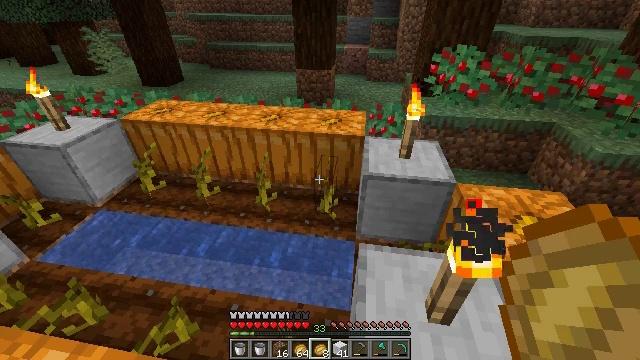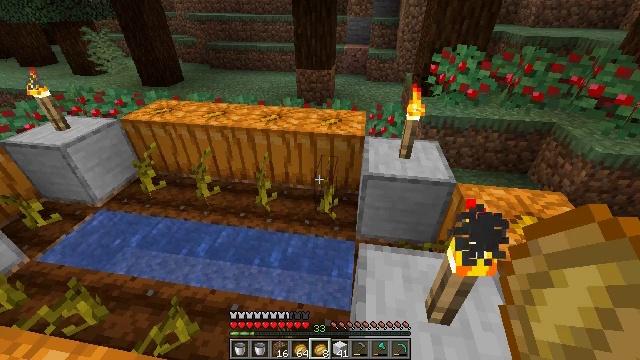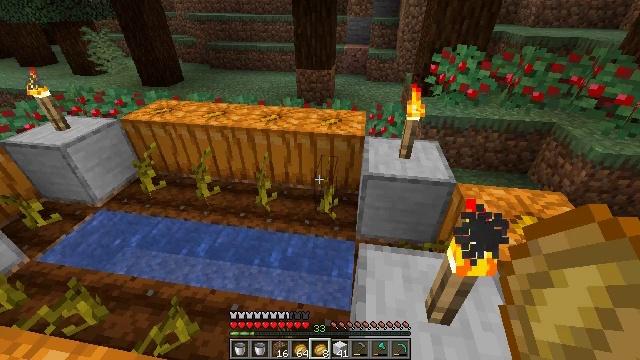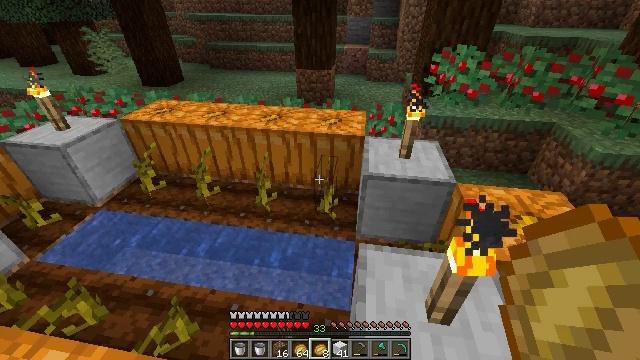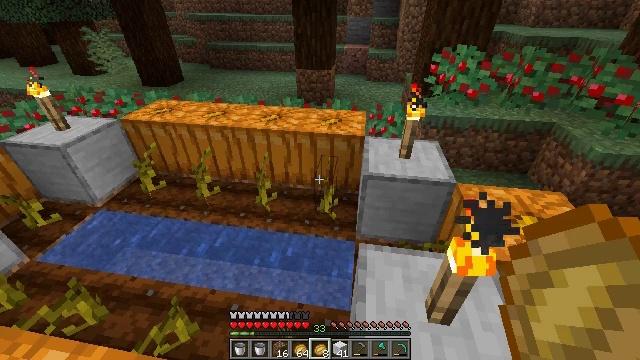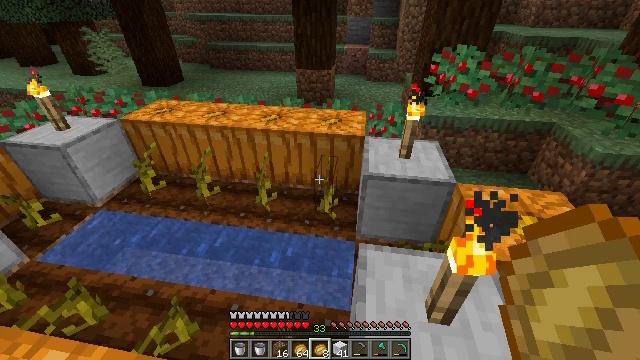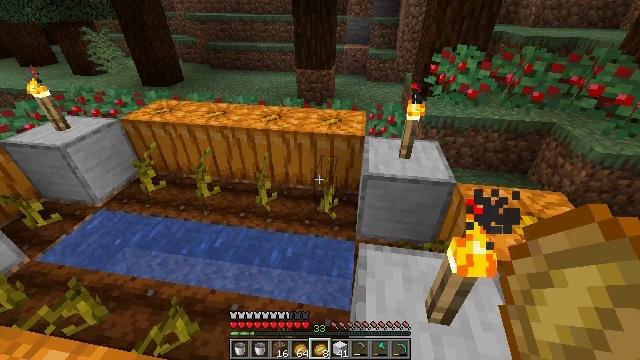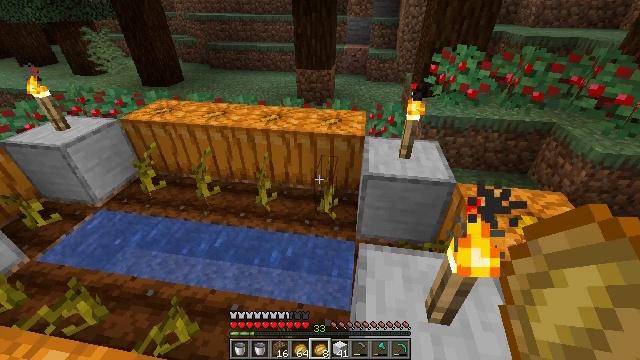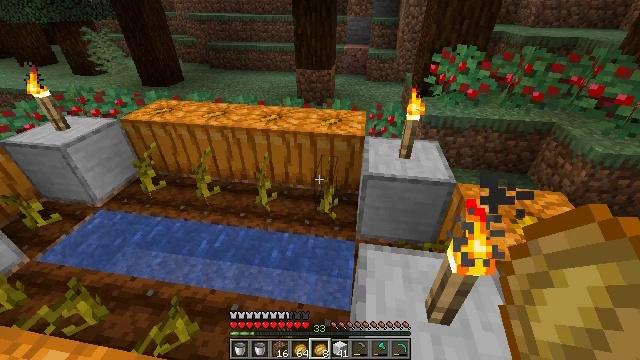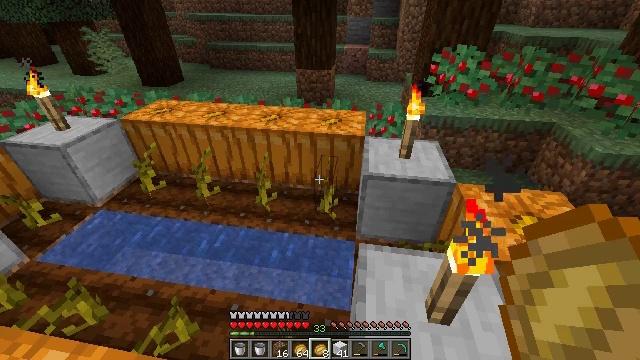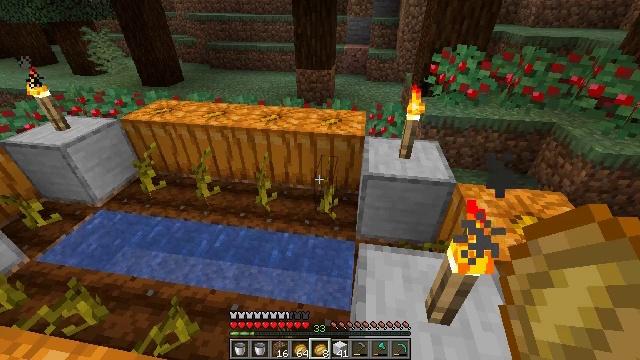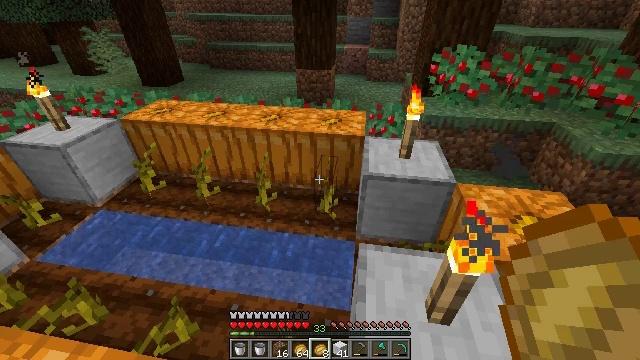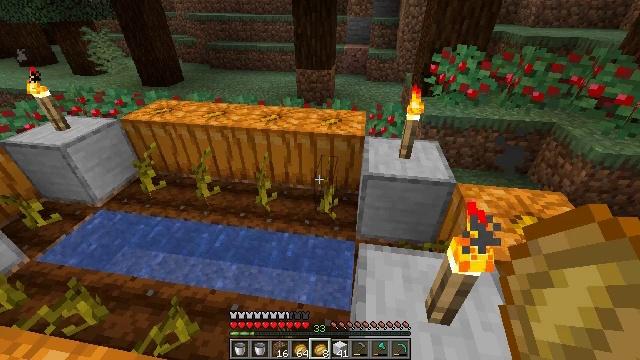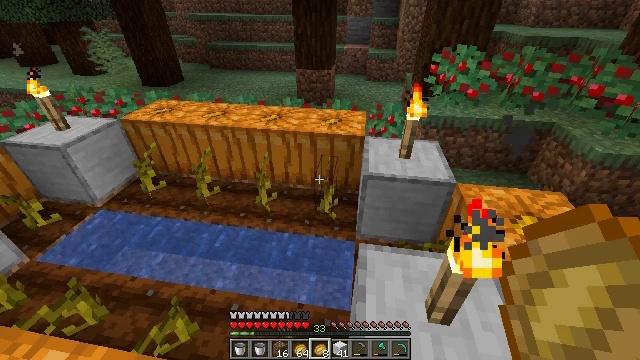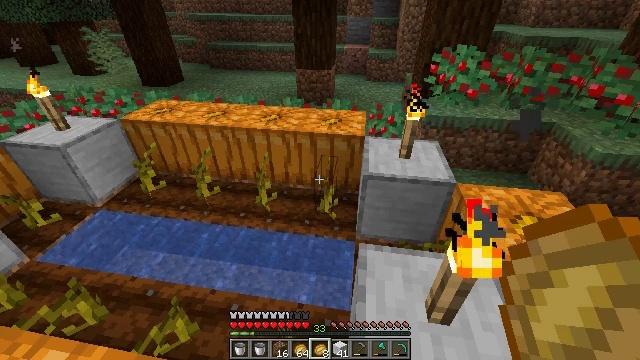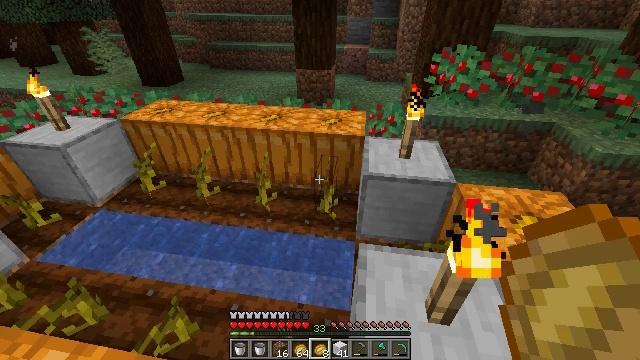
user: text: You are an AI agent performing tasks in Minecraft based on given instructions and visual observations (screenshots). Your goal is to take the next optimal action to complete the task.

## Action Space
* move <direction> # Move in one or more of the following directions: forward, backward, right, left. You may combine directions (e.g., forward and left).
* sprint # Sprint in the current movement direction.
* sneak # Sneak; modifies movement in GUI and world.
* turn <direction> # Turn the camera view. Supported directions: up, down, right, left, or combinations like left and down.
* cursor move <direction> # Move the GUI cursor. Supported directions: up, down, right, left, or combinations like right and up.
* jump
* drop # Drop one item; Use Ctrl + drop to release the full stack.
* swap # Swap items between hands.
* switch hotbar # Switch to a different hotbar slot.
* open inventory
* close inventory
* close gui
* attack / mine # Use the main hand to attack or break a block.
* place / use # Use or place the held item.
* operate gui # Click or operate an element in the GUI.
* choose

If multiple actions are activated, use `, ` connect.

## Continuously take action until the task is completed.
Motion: motion action
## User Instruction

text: Attack the attached pumpkin stem to collect it.
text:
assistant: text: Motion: no_op
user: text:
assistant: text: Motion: no_op
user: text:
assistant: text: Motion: no_op
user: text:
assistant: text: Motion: no_op
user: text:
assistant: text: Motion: no_op
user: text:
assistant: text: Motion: no_op
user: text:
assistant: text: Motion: no_op
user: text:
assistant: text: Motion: no_op
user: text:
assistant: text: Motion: no_op
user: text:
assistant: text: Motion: no_op
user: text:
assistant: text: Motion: no_op
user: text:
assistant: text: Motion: no_op
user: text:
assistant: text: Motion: no_op
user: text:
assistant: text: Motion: no_op
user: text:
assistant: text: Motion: no_op
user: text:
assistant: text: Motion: no_op
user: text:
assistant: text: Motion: no_op
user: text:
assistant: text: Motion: no_op
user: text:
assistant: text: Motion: no_op
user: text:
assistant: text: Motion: no_op
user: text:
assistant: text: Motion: no_op
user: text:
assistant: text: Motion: no_op
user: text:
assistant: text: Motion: no_op
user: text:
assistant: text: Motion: no_op
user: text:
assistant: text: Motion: no_op
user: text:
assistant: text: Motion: no_op
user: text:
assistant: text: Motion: no_op
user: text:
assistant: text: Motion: no_op
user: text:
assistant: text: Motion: no_op
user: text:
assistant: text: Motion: no_op